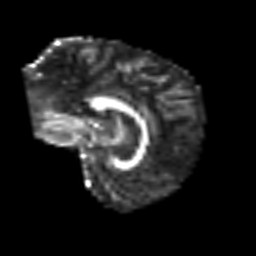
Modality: FA
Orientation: sagittal
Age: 75
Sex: female
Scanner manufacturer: siemens
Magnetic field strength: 3 T
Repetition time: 3.2 s
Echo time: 0.081 s